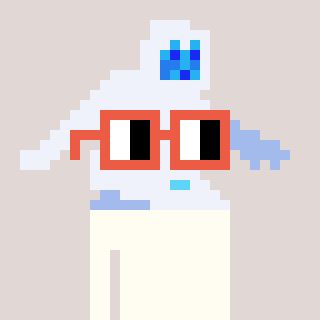
a pixel art character with square orange glasses, a yeti-shaped head and a redpinkish-colored body on a warm background